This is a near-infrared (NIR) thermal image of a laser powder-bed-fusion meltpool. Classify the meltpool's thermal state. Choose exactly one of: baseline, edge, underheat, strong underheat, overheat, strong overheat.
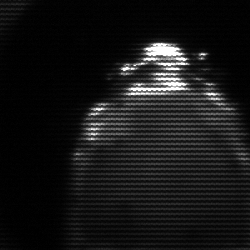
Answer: edge